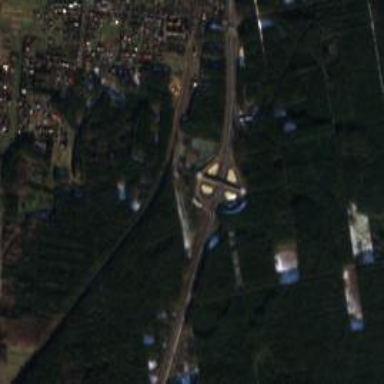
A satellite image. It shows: Motorway junction.